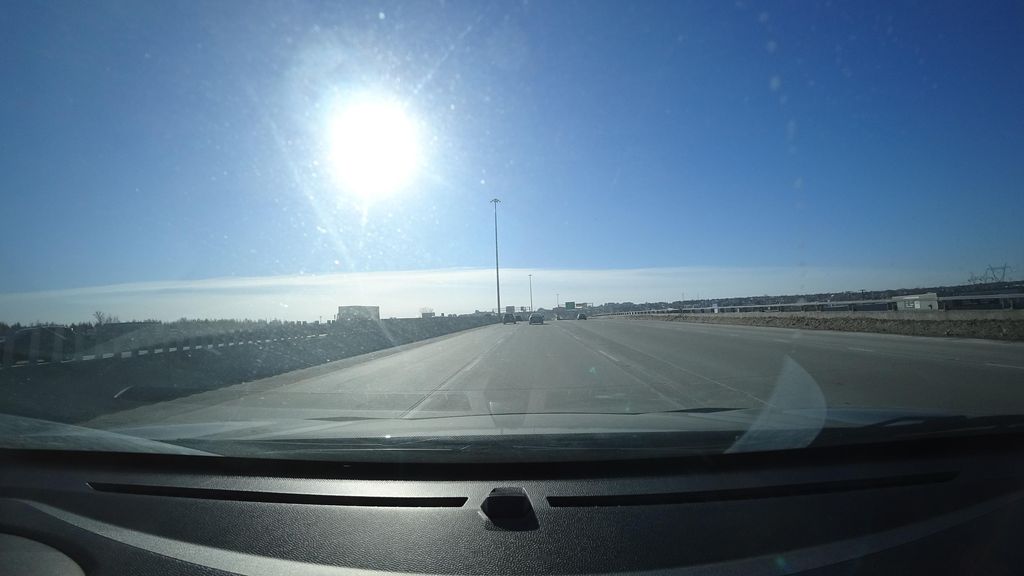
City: quebec_city